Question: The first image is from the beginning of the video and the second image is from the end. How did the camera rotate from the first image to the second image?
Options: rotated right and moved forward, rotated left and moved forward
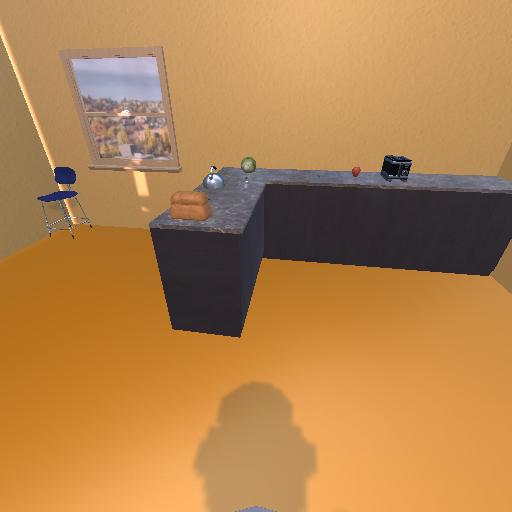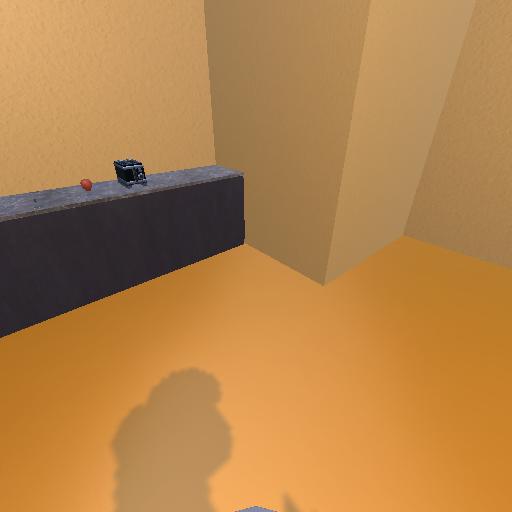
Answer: rotated right and moved forward